Interaction volume radius: 5 \u00c5
Interaction volume height: 20 \u00c5
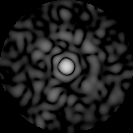
Disorder parameter: 0.8049